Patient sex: F
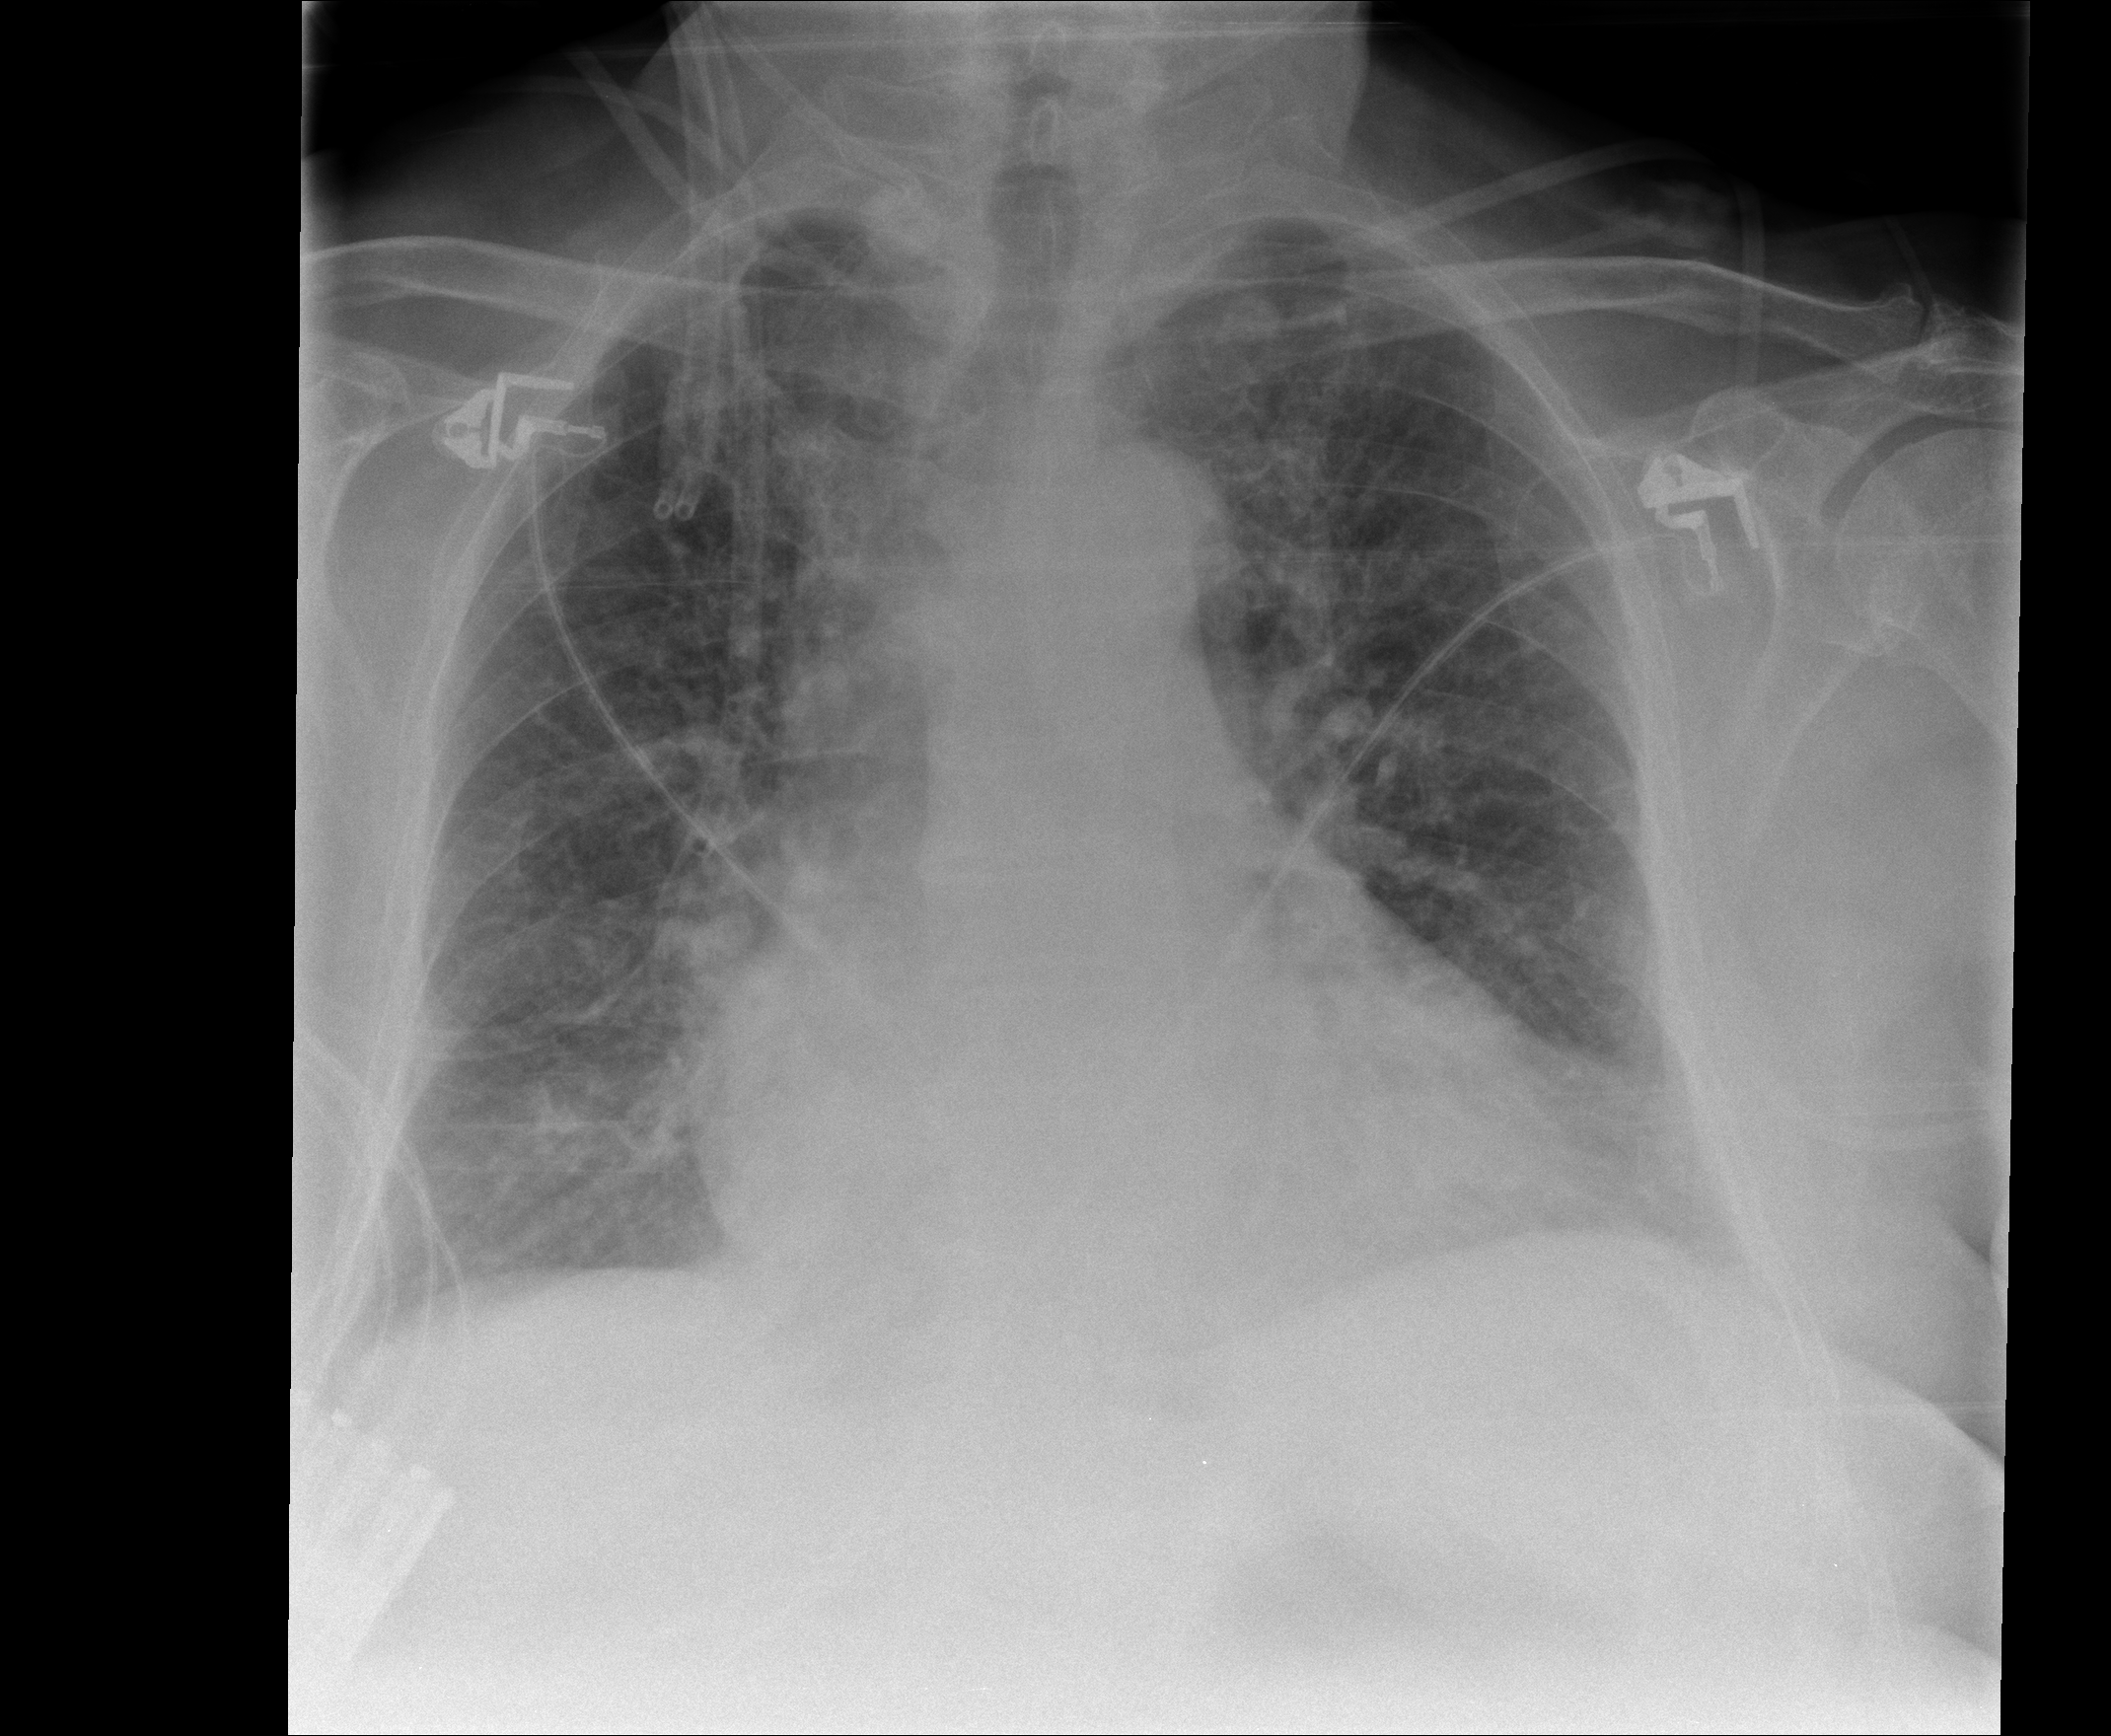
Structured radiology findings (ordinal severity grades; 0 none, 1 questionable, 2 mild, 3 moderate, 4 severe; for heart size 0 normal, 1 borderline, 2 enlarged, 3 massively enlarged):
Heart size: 2
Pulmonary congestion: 2
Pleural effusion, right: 0
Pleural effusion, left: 0
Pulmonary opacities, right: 0
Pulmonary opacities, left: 0
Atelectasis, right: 0
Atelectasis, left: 0